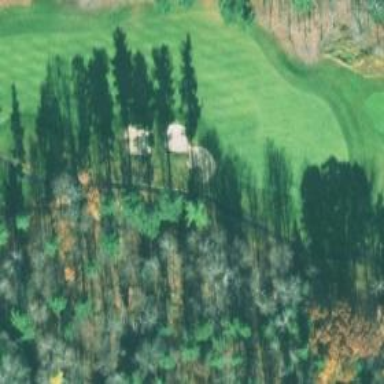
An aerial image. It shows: Path designated for golf carts.